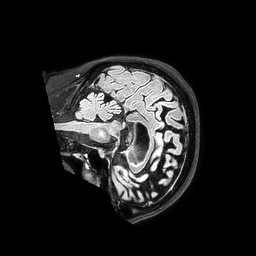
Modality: FLAIR
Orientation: sagittal
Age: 74
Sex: female
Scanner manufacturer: philips
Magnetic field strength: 3 T
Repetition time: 4.8 s
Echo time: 0.34 s